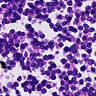
Metastatic tissue present: no